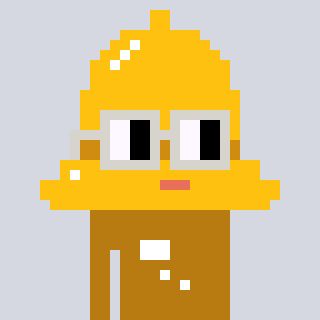
a pixel art character with square light gray glasses, a bell-shaped head and a gold-colored body on a cool background